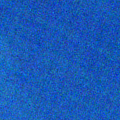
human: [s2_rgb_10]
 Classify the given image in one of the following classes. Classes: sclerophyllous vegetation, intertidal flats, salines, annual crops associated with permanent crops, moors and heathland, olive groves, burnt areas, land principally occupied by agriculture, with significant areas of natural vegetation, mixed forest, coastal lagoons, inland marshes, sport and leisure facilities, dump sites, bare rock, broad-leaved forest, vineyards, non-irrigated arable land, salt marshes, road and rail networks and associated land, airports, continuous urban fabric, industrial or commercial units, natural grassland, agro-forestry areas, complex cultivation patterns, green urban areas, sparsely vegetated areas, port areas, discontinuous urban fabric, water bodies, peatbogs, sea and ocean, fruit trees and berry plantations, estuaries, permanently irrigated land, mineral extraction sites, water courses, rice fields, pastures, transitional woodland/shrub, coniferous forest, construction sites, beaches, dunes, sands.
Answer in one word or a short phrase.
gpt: sea and ocean